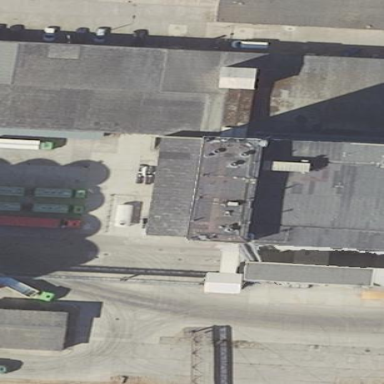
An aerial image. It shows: Industrial building.